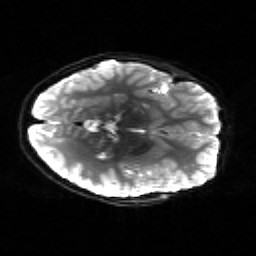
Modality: sbref
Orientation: axial
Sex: male
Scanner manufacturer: siemens
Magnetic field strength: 3 T
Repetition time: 5 s
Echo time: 0.071 s